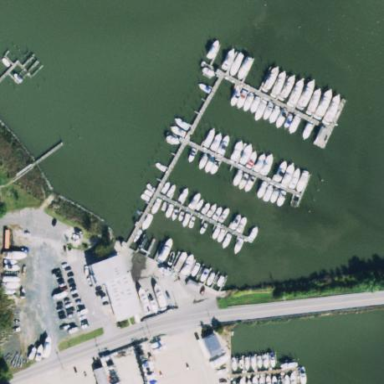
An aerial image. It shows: Marina on leisure land.